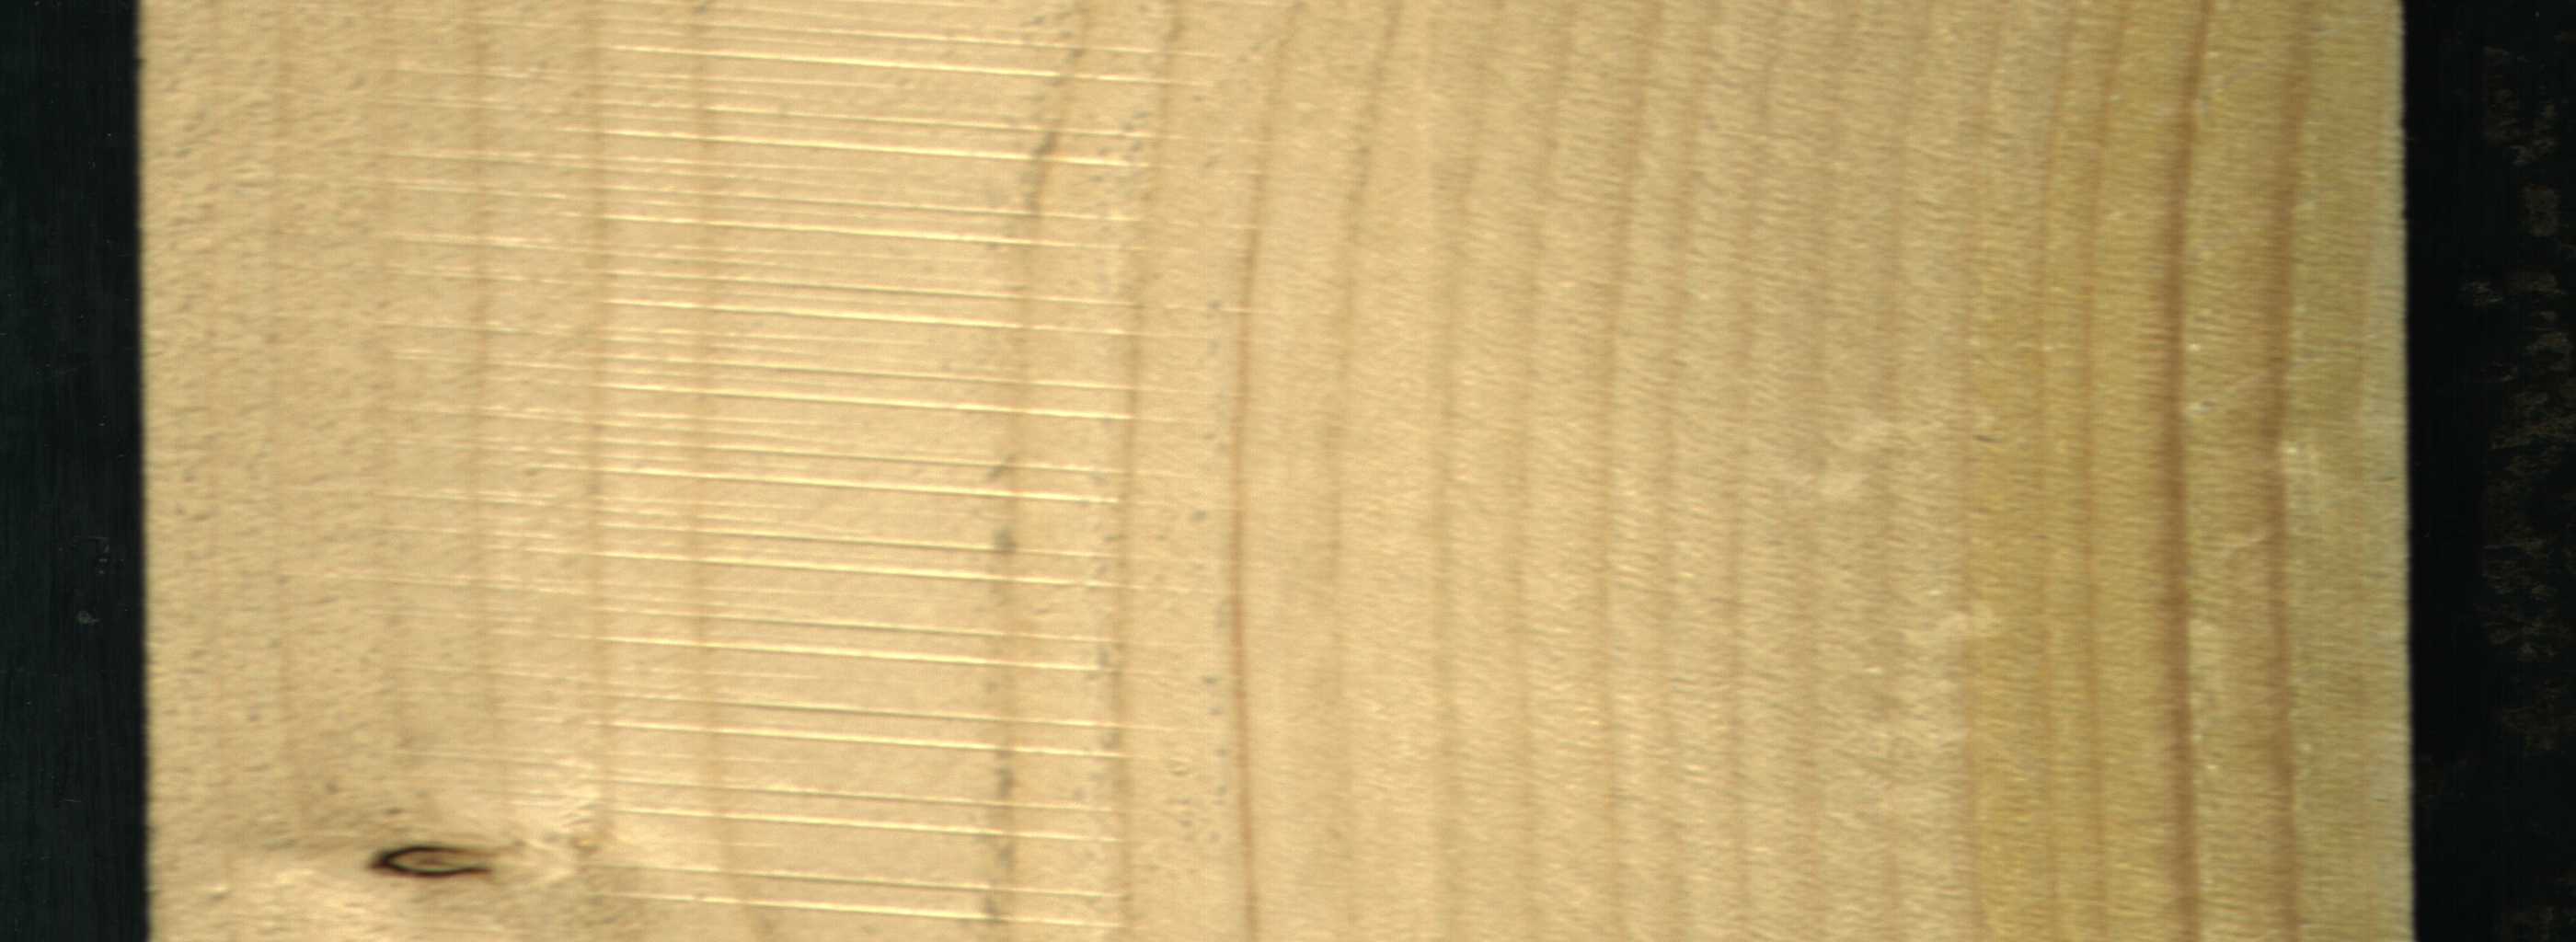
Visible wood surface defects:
Dead_Knot